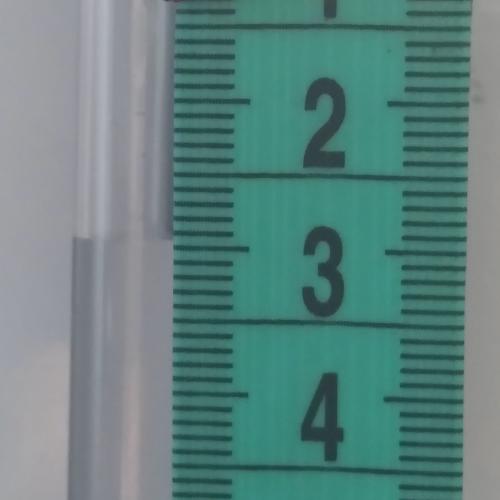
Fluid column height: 3.0 cm